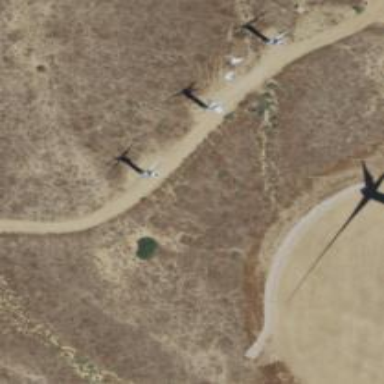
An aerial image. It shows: Wind power generator utilizing wind turbines.